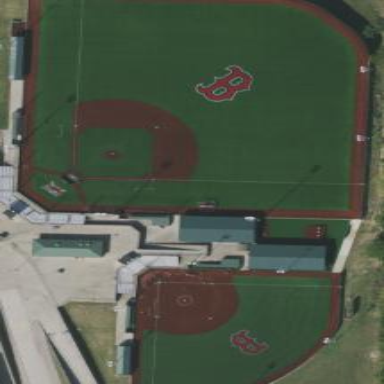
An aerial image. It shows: Baseball pitch for leisure land activities.